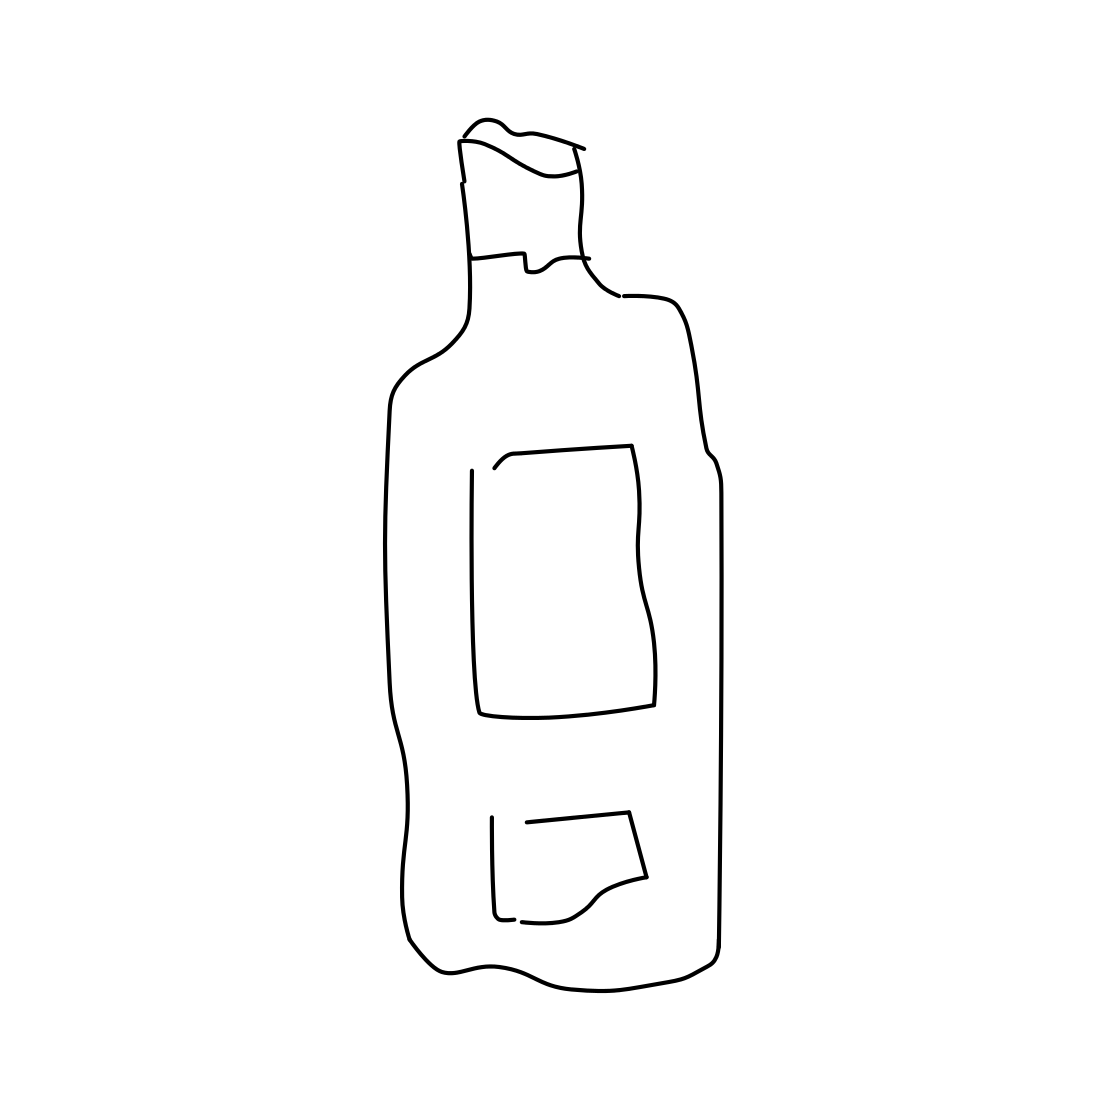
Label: wine-bottle